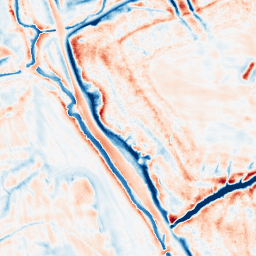
Category: edge_preserving
Decomposition family: bilateral
Decomposition parameters: d: 21
sigma_color: 150
sigma_space: 25
Upsampling method: sinc_blackman
Upsampling parameters: scale: 4
kernel_size: 16
Upsampling scale: 4